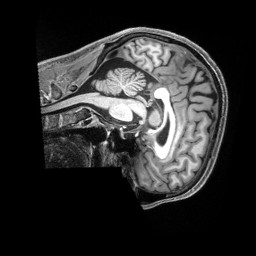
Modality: T1w
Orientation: sagittal
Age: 28
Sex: male
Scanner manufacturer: siemens
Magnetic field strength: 3 T
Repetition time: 2.3 s
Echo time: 0.00229 s